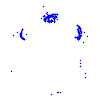
Particle: proton